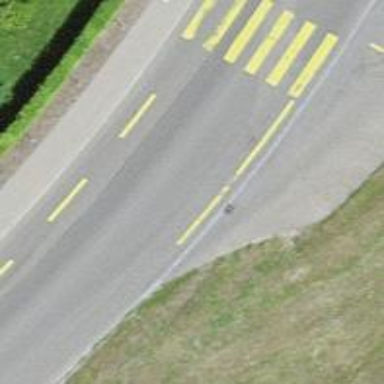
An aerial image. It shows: Footway with asphalt surface and crossing.